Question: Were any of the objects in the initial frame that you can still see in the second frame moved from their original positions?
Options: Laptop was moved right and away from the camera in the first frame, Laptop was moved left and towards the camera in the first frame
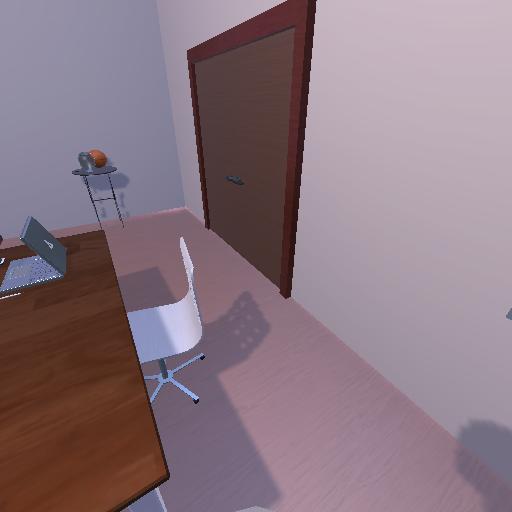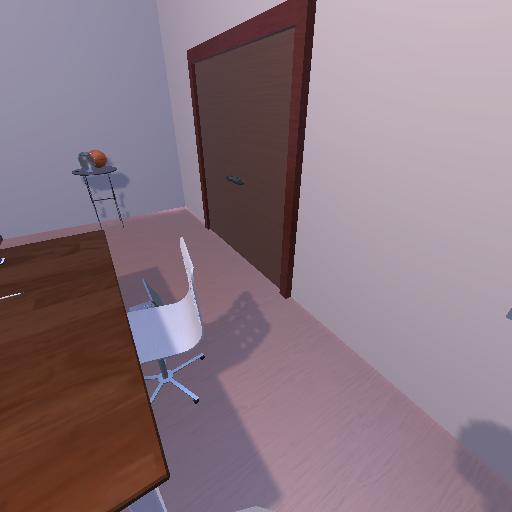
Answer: Laptop was moved right and away from the camera in the first frame